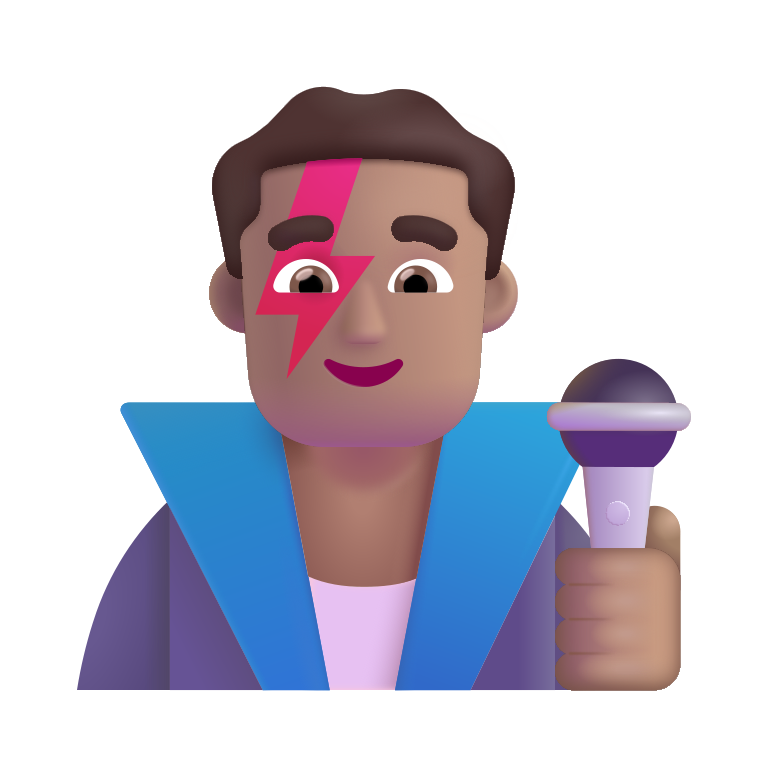
man singer color